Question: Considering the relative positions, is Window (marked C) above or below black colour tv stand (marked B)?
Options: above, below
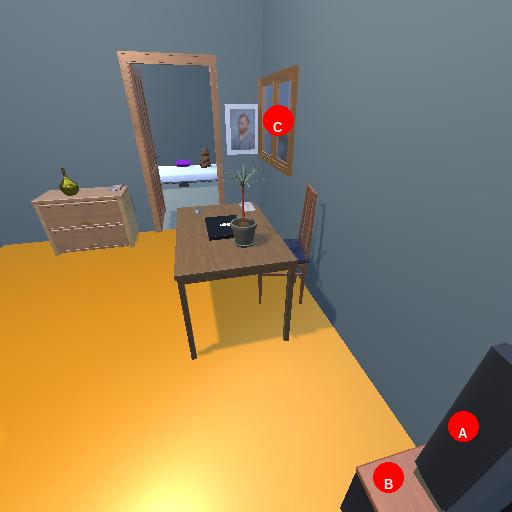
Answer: above